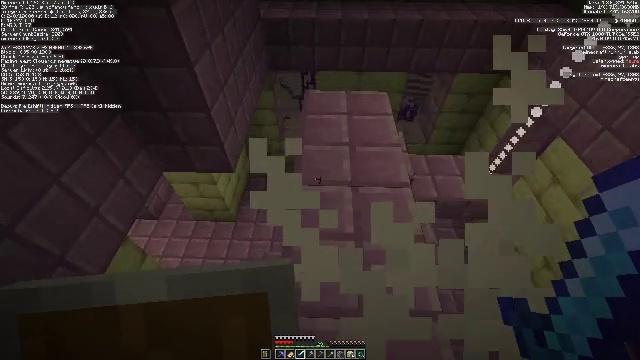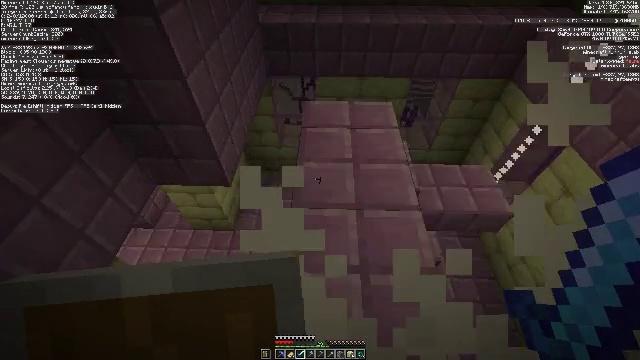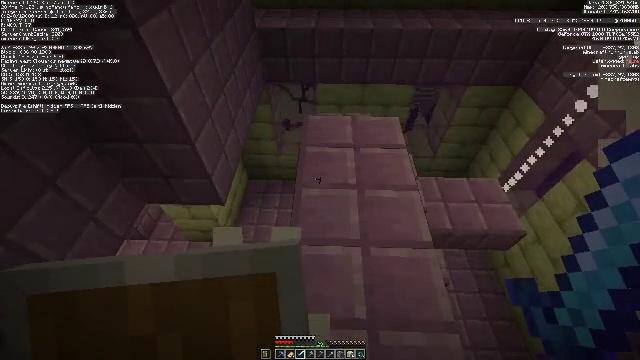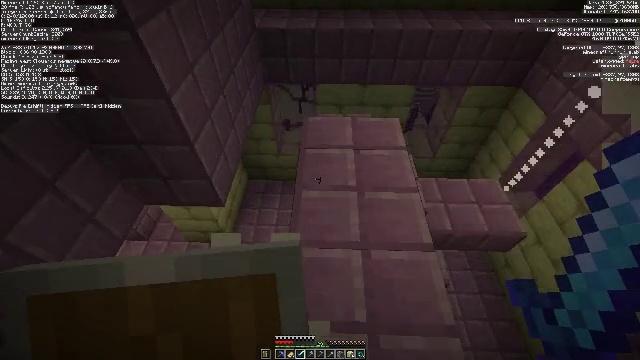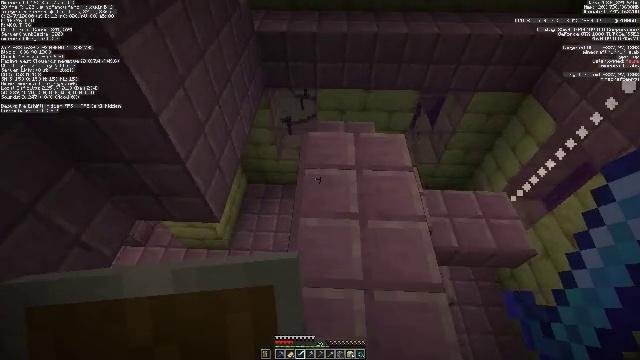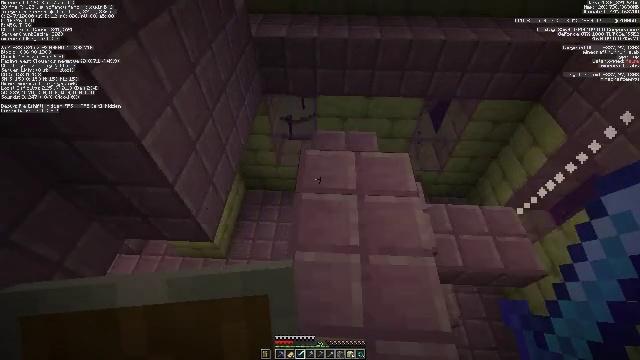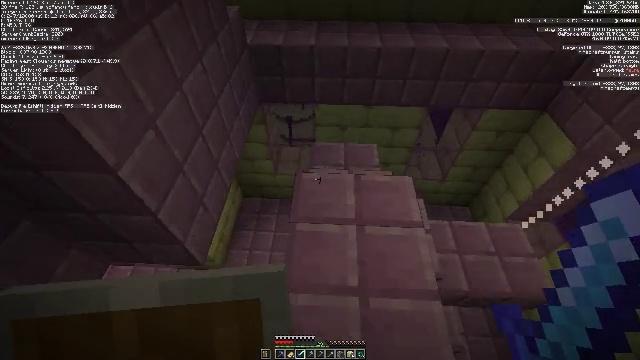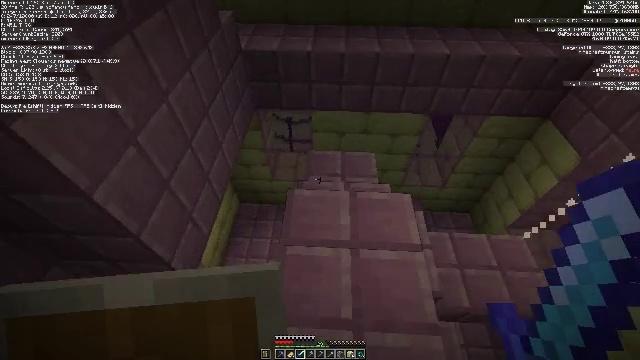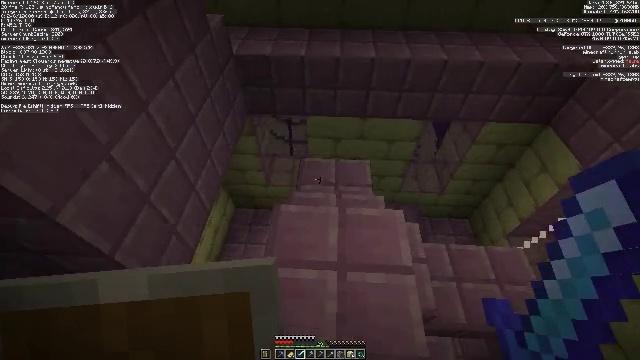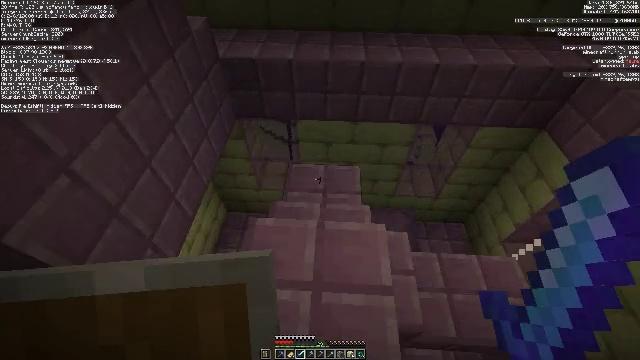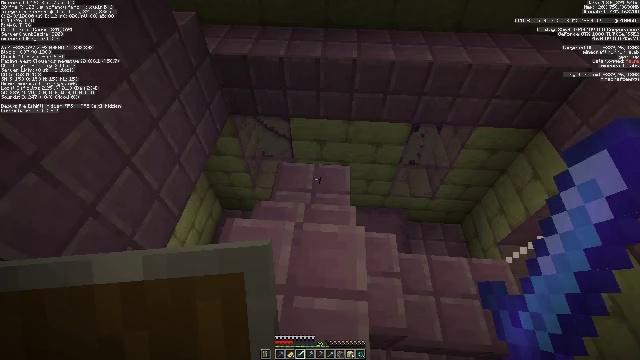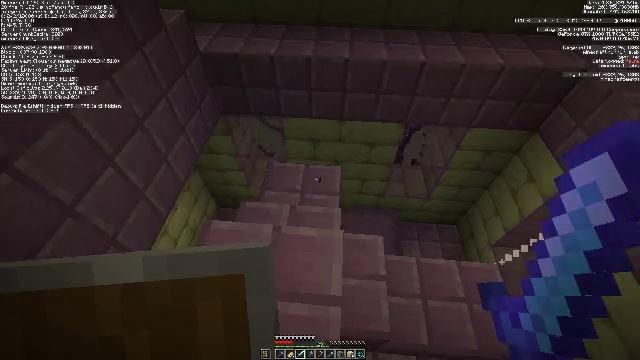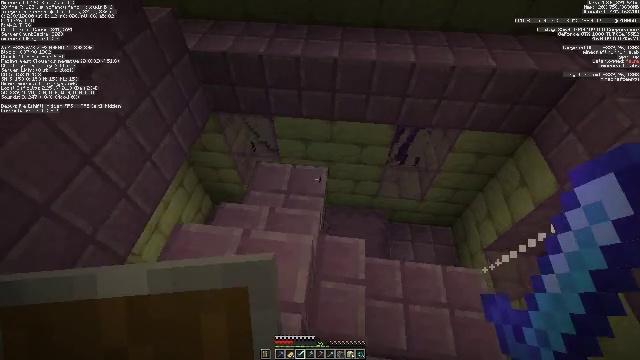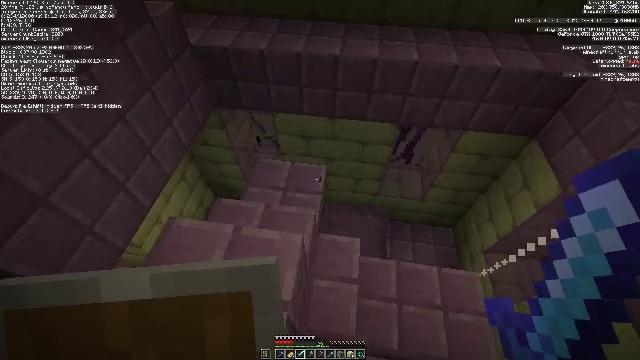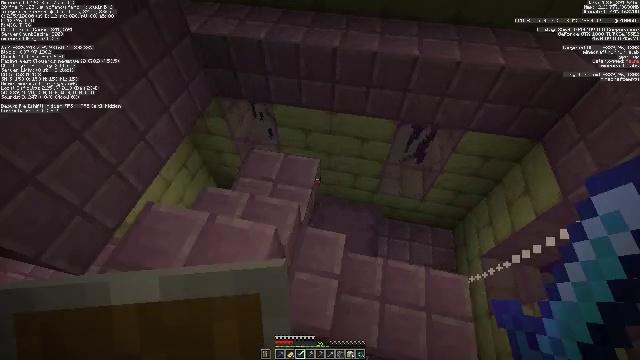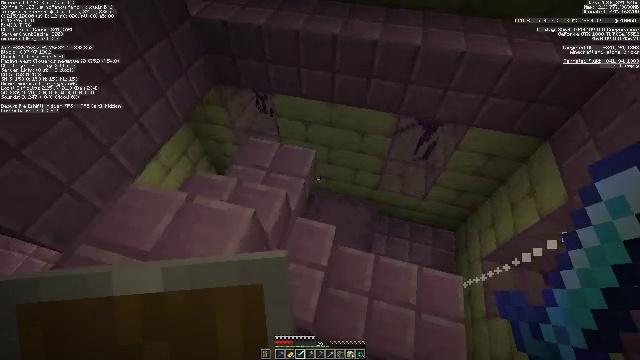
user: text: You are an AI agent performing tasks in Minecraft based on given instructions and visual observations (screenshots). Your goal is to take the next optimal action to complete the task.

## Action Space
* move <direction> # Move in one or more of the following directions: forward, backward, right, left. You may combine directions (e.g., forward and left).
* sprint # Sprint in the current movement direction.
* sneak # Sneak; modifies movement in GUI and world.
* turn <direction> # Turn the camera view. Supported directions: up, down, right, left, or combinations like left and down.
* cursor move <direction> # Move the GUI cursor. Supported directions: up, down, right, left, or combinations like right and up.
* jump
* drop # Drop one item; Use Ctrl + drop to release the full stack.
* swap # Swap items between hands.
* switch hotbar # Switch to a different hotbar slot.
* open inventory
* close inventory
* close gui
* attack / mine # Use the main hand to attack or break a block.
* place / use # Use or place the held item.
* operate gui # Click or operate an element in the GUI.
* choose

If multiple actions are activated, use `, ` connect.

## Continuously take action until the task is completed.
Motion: motion action
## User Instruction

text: Combat the shulker.
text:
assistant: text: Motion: move forward
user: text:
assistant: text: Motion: move forward
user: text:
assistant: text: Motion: move forward
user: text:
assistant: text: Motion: move forward
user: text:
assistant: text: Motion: move forward
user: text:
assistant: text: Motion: move forward
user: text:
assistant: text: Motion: move forward and move right
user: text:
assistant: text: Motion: move forward and move right
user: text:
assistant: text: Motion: move right
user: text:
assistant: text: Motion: move right
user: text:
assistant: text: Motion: move right
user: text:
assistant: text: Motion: move right, turn left
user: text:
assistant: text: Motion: move right, turn left
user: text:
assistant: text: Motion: move right, turn left and down
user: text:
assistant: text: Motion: move right, turn left
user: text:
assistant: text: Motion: move right, turn left
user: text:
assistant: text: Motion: move right, turn left
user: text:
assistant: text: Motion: move right, turn left
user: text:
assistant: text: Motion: move right
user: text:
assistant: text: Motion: move right
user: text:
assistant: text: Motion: move right
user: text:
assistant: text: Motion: move right
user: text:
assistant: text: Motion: move right
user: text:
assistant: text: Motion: move right
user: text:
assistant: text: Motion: move right, turn left
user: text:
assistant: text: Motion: move right, turn left
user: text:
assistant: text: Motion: move right, turn left
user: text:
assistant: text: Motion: move right, turn left
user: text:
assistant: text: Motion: move right, turn left
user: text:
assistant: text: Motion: move right, turn left and up